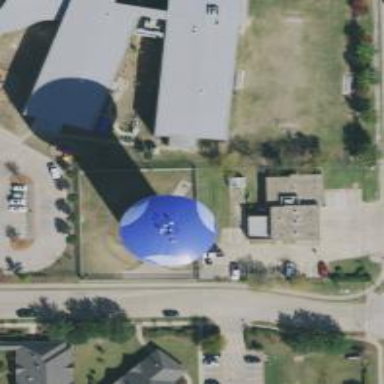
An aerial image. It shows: Water tower that is man-made.